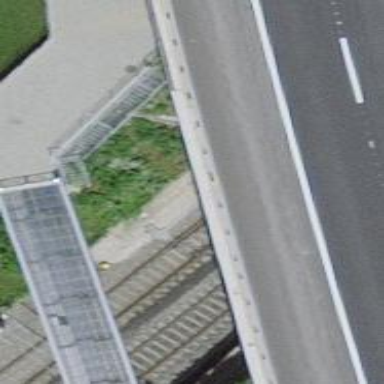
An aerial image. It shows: Railway switch.